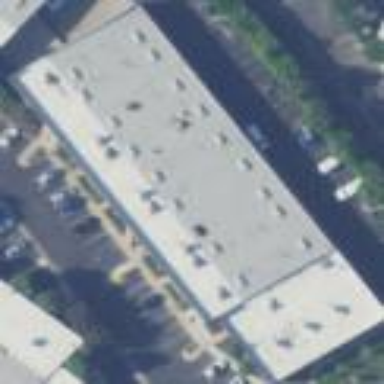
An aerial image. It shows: Commercial building.